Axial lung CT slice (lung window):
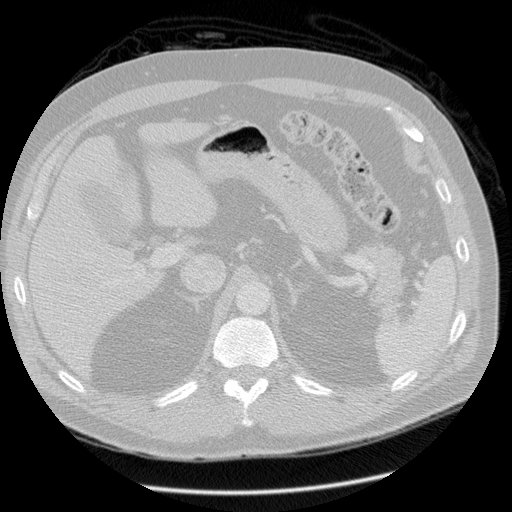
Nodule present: no